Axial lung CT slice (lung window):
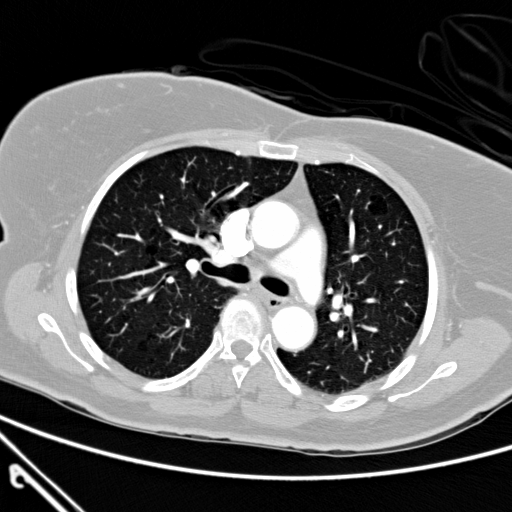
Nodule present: no